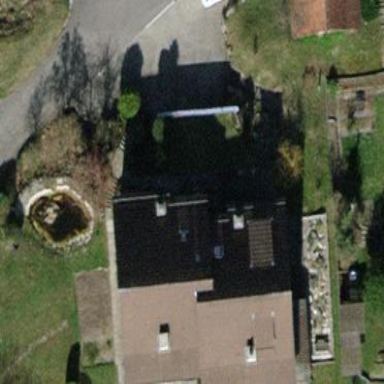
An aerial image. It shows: Semi-detached house with gabled roof.